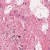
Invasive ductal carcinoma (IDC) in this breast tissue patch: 0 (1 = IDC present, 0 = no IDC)